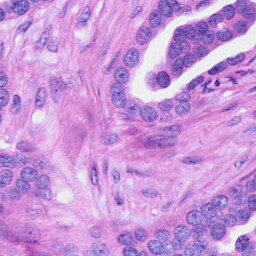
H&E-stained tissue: Ovarian